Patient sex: F
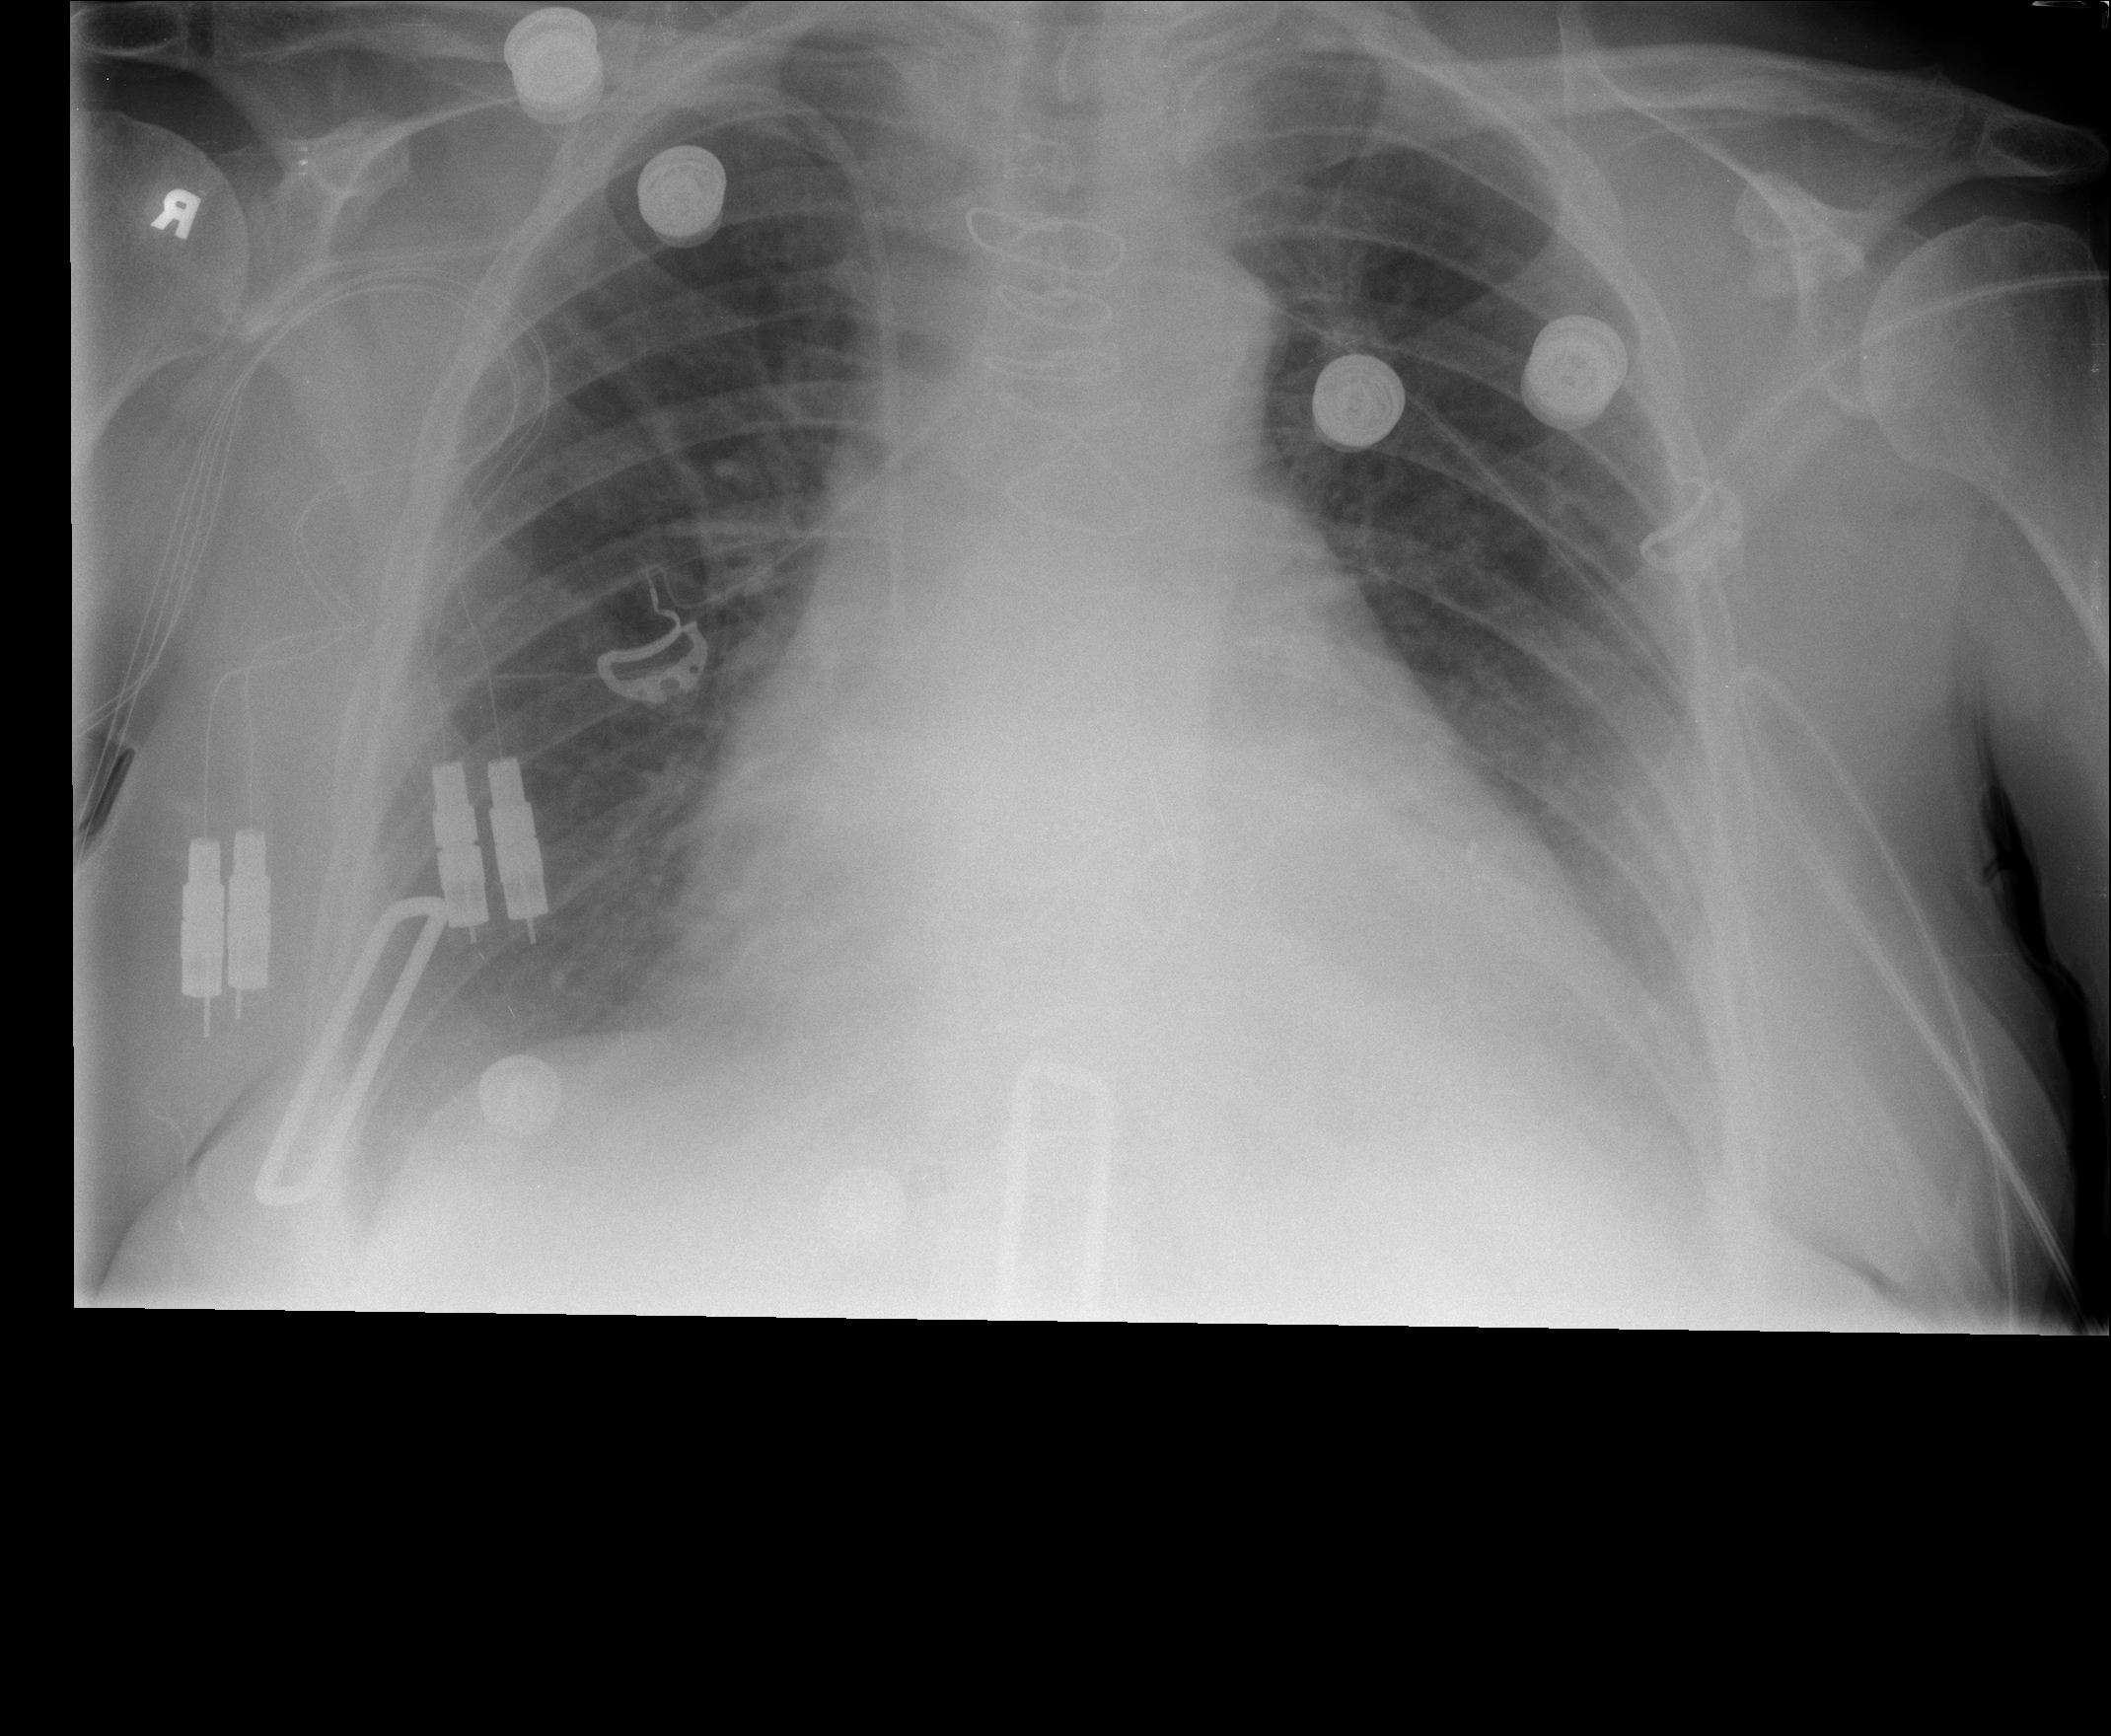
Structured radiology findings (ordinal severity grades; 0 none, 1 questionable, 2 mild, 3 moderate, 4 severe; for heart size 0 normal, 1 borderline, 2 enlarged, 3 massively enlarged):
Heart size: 2
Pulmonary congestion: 2
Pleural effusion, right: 1
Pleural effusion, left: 2
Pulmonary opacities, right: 0
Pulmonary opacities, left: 0
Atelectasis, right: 0
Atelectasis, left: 0